Question: May be this seems silly question for you guys.. Its about CSS Sprites. I have a navigation which contains 4 menus like.. HOME COMPANY SERVICES SUPPORT although I used a css sprite that have 3 mode/state for static, hover and selected(class called 'current'). I used to call them like..
'''
ul#top-nav-links {list-style:none; background:url(../images/nav-bg.png) no-repeat scroll 0 0; width:508px; height:35px; float:left; margin-left:80px; margin-top:33px; padding-left:4px; margin-right:23px;}
ul#top-nav-links li{float:left; position:relative; z-index:99999;}
ul#top-nav-links li a.home01{background:url(../images/nav.png) no-repeat scroll 0 0; display:block; width:100px; height:31px; text-indent:-999px; float:left;}
ul#top-nav-links li a.company01{background:url(../images/nav.png) no-repeat scroll 0 0; display:block; width:150px; height:31px; text-indent:-999px; float:left; background-position:-100px 0px;}
ul#top-nav-links li a.services01{background:url(../images/nav.png) no-repeat scroll 0 0; display:block; width:140px; height:31px; text-indent:-999px; float:left; background-position:-250px 0px;}
ul#top-nav-links li a.support01{background:url(../images/nav.png) no-repeat scroll 0 0; display:block; width:115px; height:31px; text-indent:-999px; float:left; background-position:-390px 0px;}
ul#top-nav-links li a.current{background:url(../images/nav.png) no-repeat scroll 0 -62px; display:block; width:100px; height:31px; text-indent:-999px; float:left;}
'''
and here is the image I used
so I need to display the middle colored one on hover state, although the last one for the current state, of course the current state wasn't need hover effect..
I know, It should call like this..
'''
ul#top-nav-links li a.company01:hover{background-position:-100px -31px;}
'''
but I curious if somehow that code should be shortened by avoiding to call each menu as separate instead like this...
'''
ul#top-nav-links li a:hover(background-position:0px -31px;}
'''
the above one I tried but the horizontal positioning of the image wasn't possible..
Any thoughts?
drop down a comment, if this question was confused.. :)
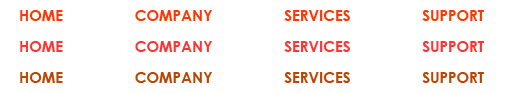
Answer: I'm not positive about cross-browser support, but this at least works in Chrome 15.
<URL>
'''
li:hover {
background-position-y: -31px;
}
'''
You could combine this to simplify your overall CSS too.
'''
/* General list item declaration */
li {
width: 130px;
height: 30px;
border: 1px solid gray;
float: left;
background: url(http://i.stack.imgur.com/m5HOI.png);
}
/* For each child move menu over */
li:nth-child(2) {
background-position-x: -100px;
}
/* On hover slide the background up. */
li:hover {
background-position-y: -62px;
}
'''